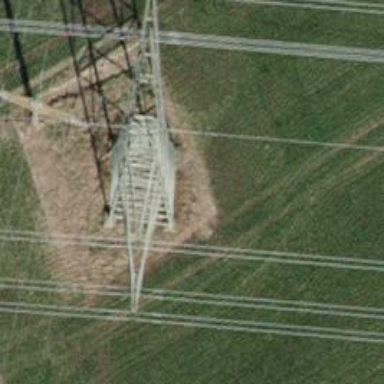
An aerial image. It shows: Power tower.